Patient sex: M
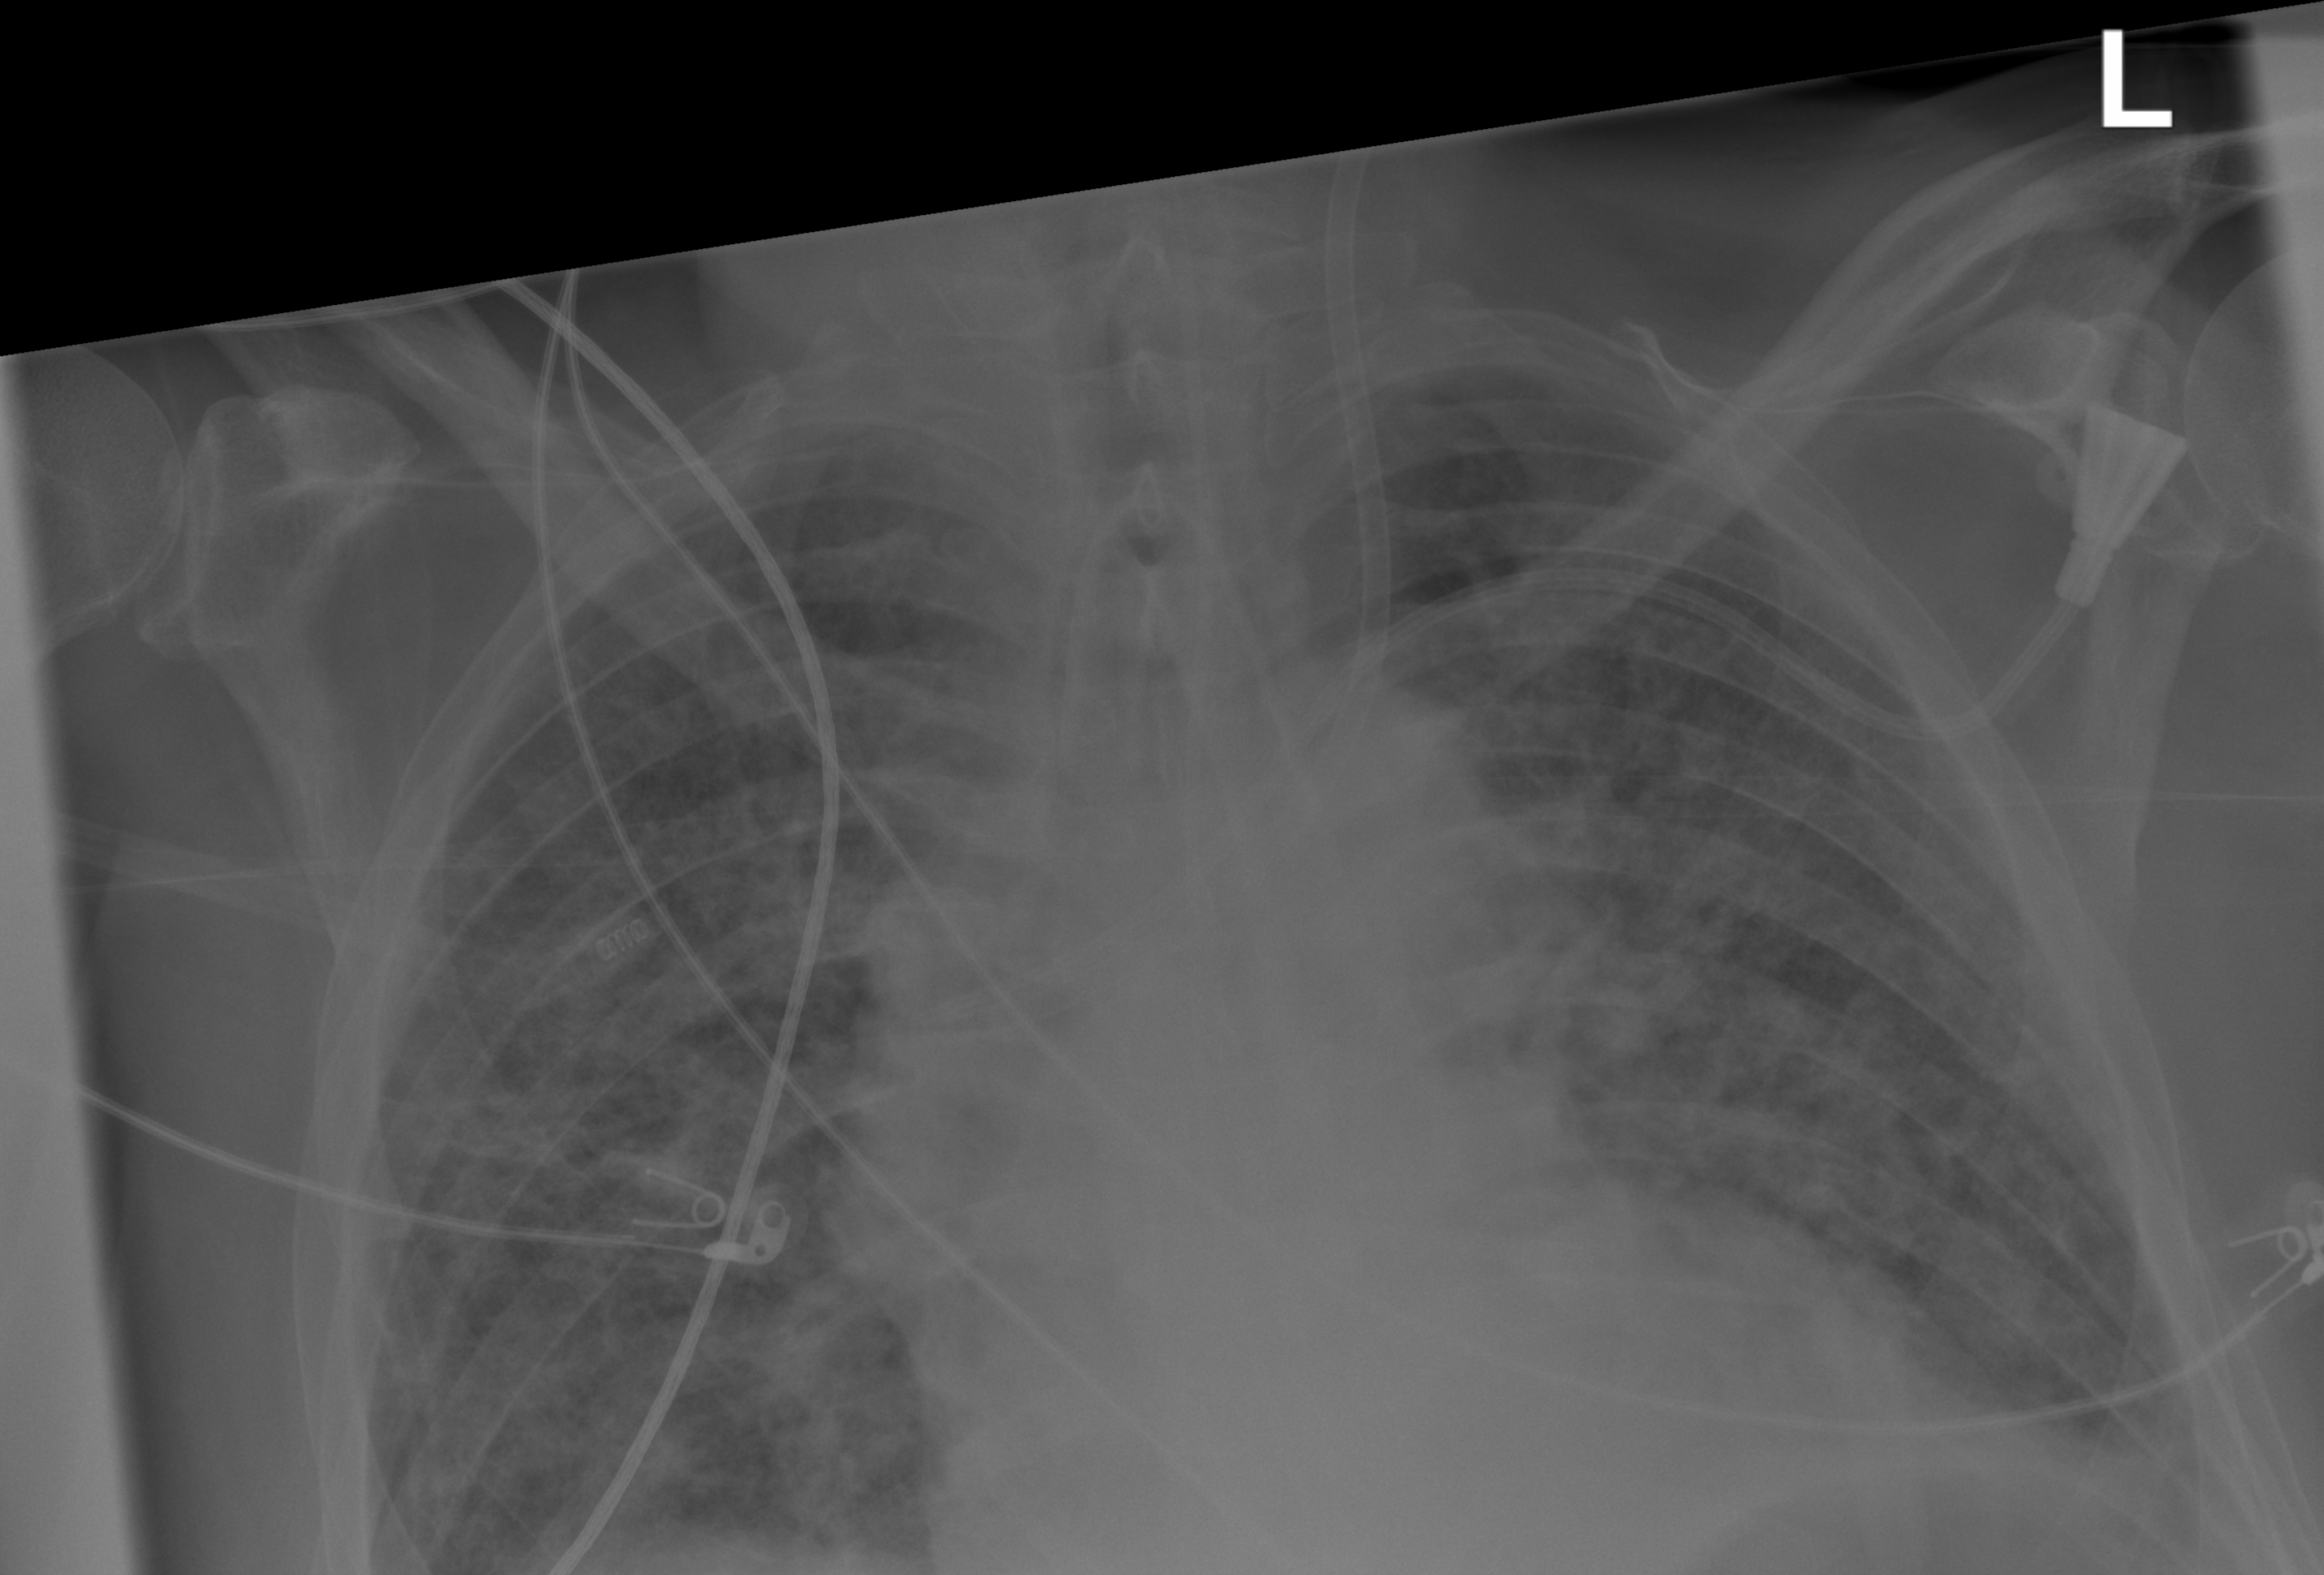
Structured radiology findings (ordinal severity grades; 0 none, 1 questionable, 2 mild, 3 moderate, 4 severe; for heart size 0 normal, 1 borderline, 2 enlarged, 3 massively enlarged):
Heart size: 1
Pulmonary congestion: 0
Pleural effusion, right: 0
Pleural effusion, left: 0
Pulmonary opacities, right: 3
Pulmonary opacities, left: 3
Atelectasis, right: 3
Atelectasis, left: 3